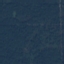
Land use / land cover: Forest